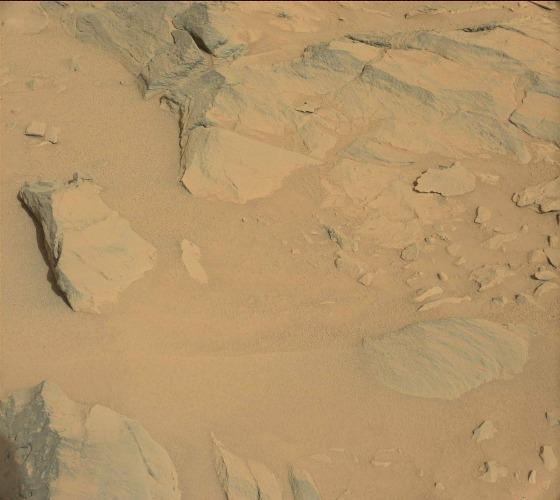
Terrain classes present: Bedrock, Gravel / Sand / Soil, Rock, Shadow